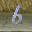
Label: 6